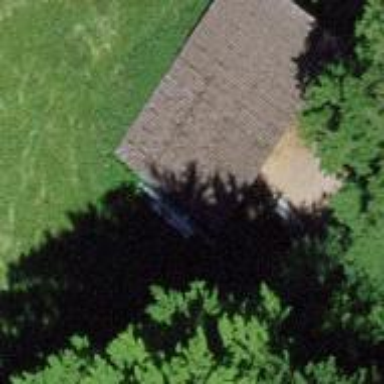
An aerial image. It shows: Rural barn.